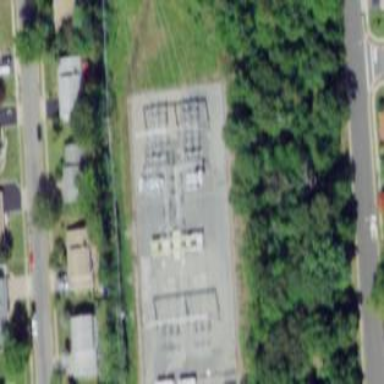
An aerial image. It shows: Outdoor distribution level power substation.